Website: macys
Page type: review-order
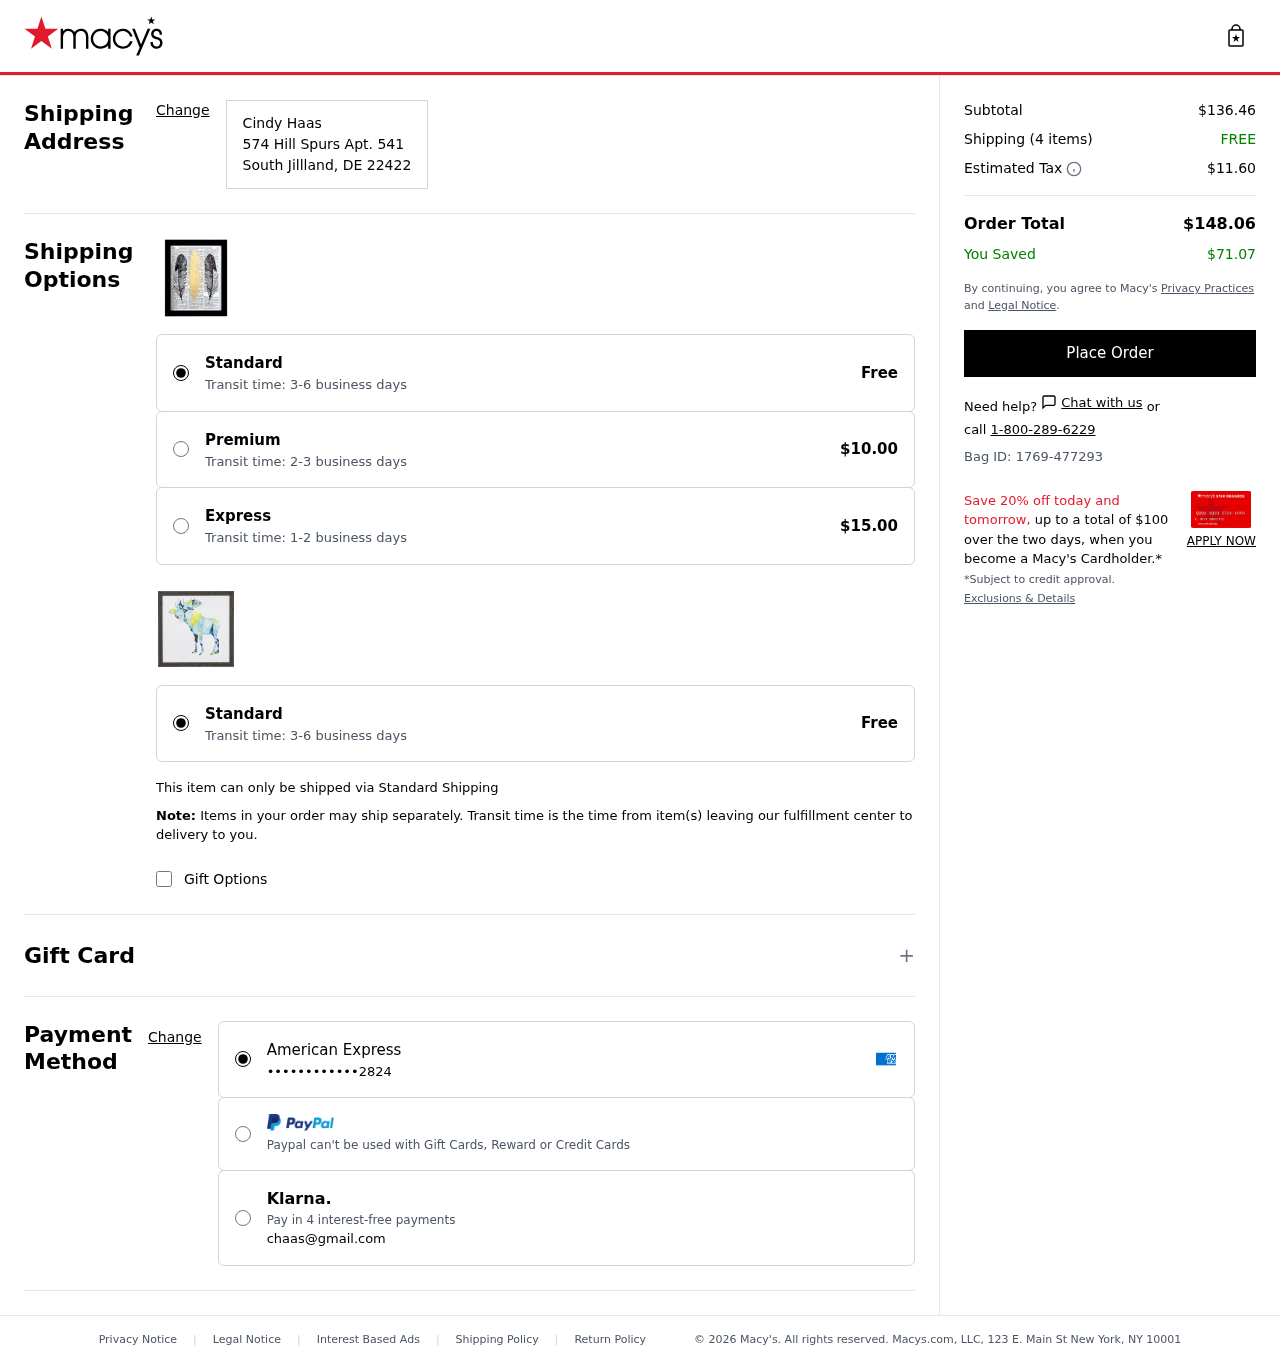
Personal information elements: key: PII_CARD_LAST4
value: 2824
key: PII_CARD_TYPE
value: American Express
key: PII_CITY
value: South Jillland
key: PII_EMAIL
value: chaas@gmail.com
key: PII_FULLNAME
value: Cindy Haas
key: PII_POSTCODE
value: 22422
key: PII_STATE_ABBR
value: DE
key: PII_STREET
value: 574 Hill Spurs Apt. 541
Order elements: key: ORDER_SUBTOTAL
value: $136.46
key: ORDER_NUM_ITEMS
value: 4
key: ORDER_SHIPPING_COST
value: FREE
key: ORDER_TAX
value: $11.60
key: ORDER_TOTAL
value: $148.06
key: ORDER_SAVINGS
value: $71.07
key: ORDER_BAG_ID
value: Bag ID: 1769-477293